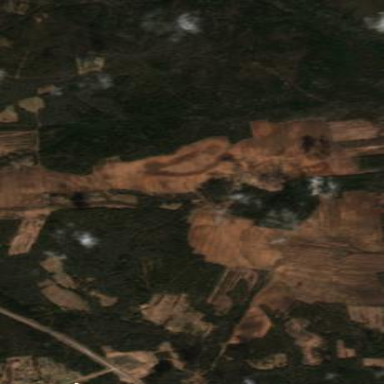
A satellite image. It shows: Logging area.